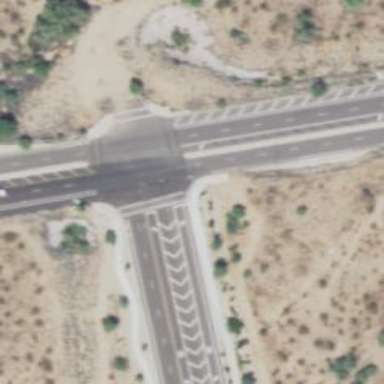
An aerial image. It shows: Uncontrolled road crossing with lines markings.